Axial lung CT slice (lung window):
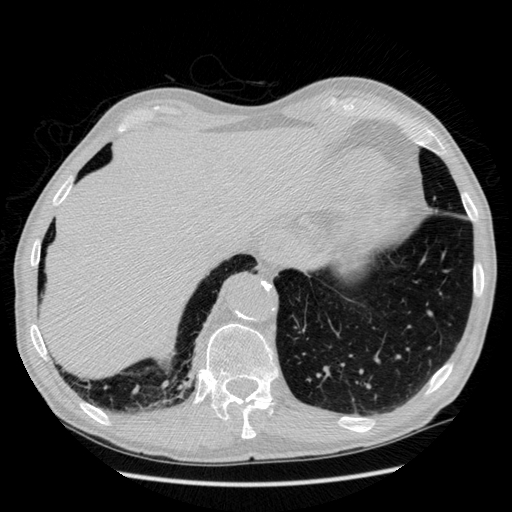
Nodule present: no